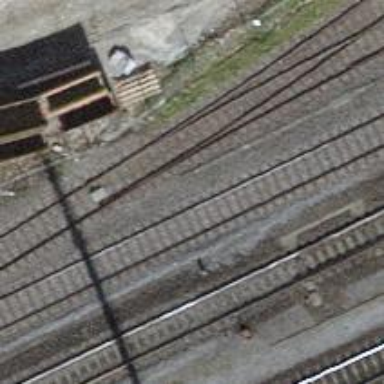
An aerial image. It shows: Railway switch.